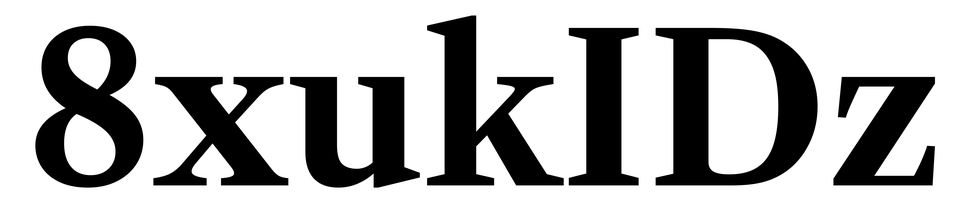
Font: LibreCaslonText_Bold